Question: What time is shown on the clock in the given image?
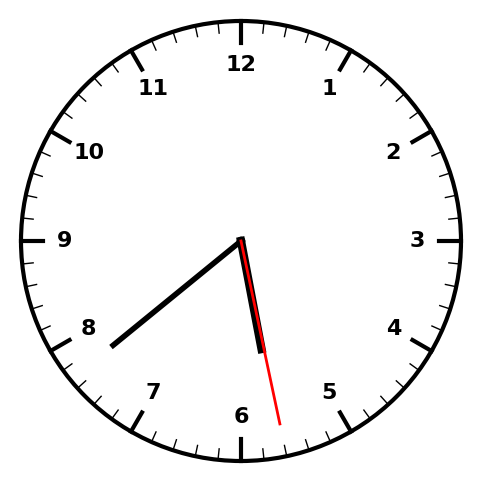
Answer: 05:38:28